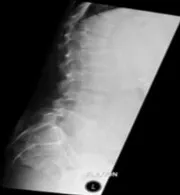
Radiological studies of the reported patient. . Lumbar spine lateral x-ray with extension.
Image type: radiology (x_ray)